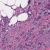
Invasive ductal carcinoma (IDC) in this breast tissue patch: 1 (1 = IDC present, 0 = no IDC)